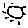
Label: sun